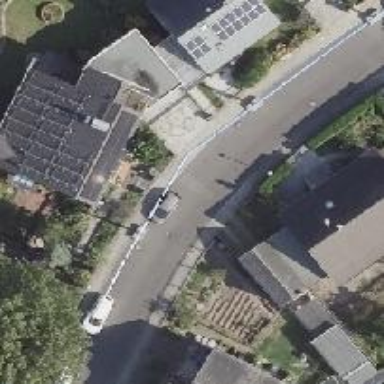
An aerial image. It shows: Residential road with asphalt surface and sidewalks on both sides.